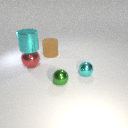
small cyan metal sphere in front of large red metal sphere